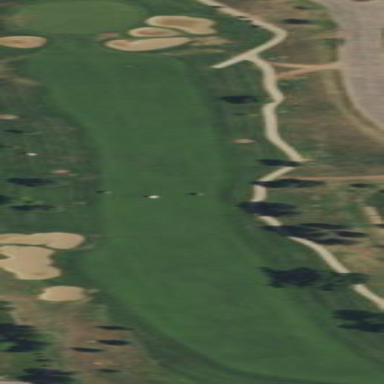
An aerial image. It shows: Well-maintained grassy area designated as golf fairway. It is part of golf sport facility.